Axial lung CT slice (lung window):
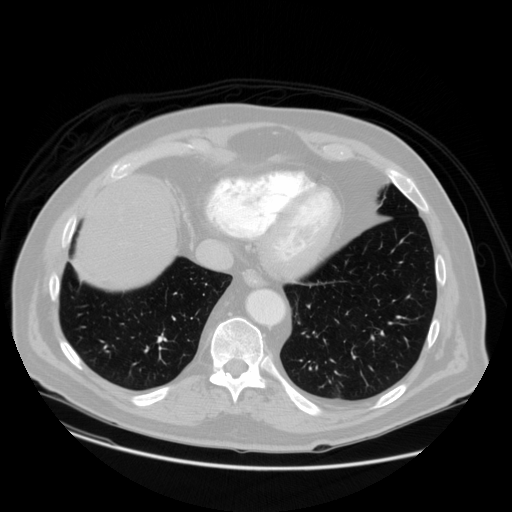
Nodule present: no